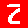
Digit: 2